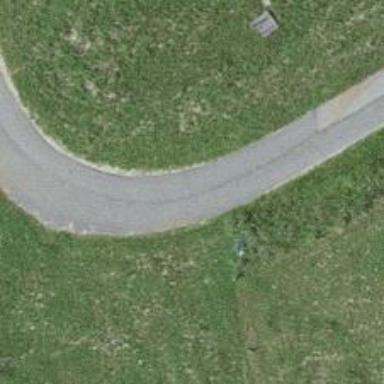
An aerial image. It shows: Unclassified road with grade1 track type.